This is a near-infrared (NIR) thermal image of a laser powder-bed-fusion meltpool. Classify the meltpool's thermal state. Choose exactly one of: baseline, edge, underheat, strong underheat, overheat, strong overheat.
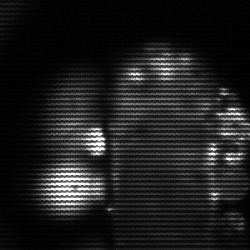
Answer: strong underheat